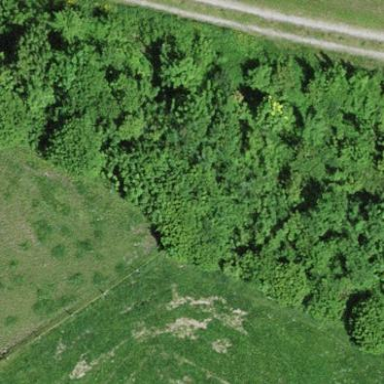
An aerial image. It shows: Forest area with mix of leaf cycles.